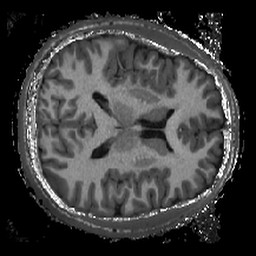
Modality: T1w
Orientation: axial
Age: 22
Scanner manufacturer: siemens
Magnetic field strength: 3 T
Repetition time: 2.4 s
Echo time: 0.00224 s